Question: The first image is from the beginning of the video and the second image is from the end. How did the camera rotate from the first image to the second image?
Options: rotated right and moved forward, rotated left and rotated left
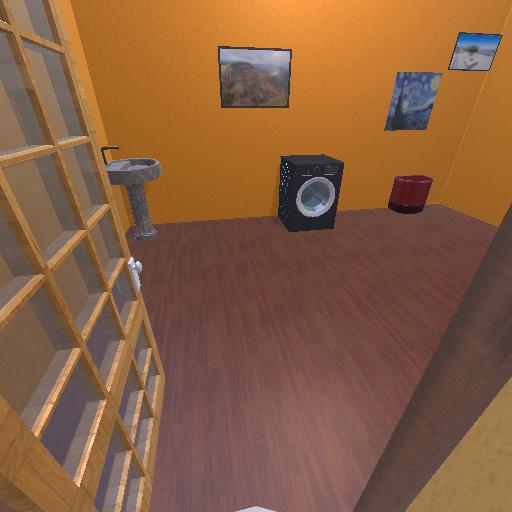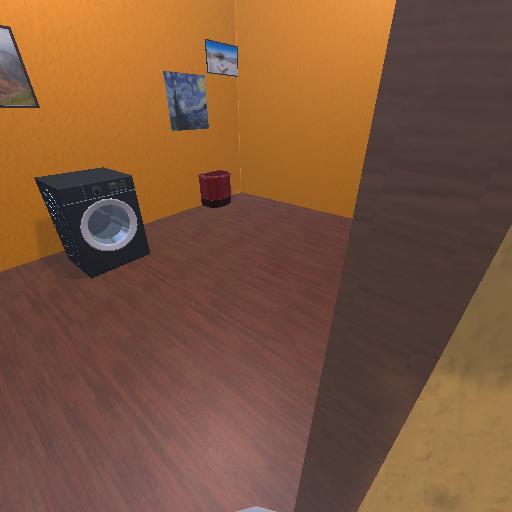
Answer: rotated right and moved forward